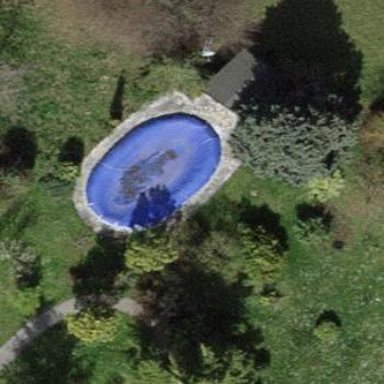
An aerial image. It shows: Swimming pool located in leisure land.